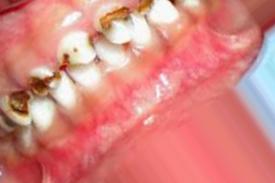
Condition: Caries